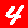
Digit: 4